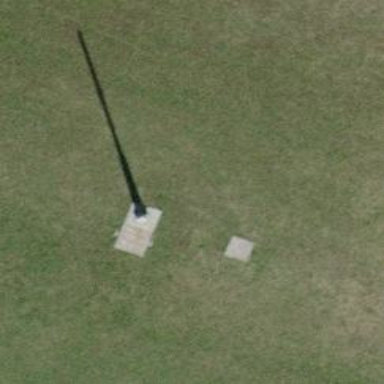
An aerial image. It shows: Antenna made by man.